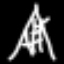
Label: The Eiffel Tower